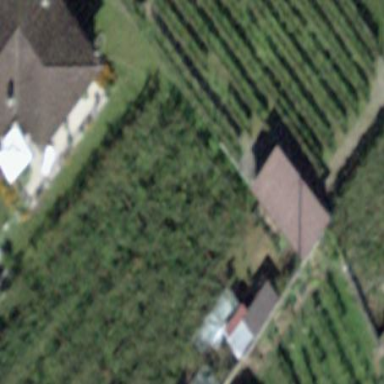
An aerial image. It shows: Vineyard where grapes are grown.